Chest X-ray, PA view. Patient: 54 years old, sex M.
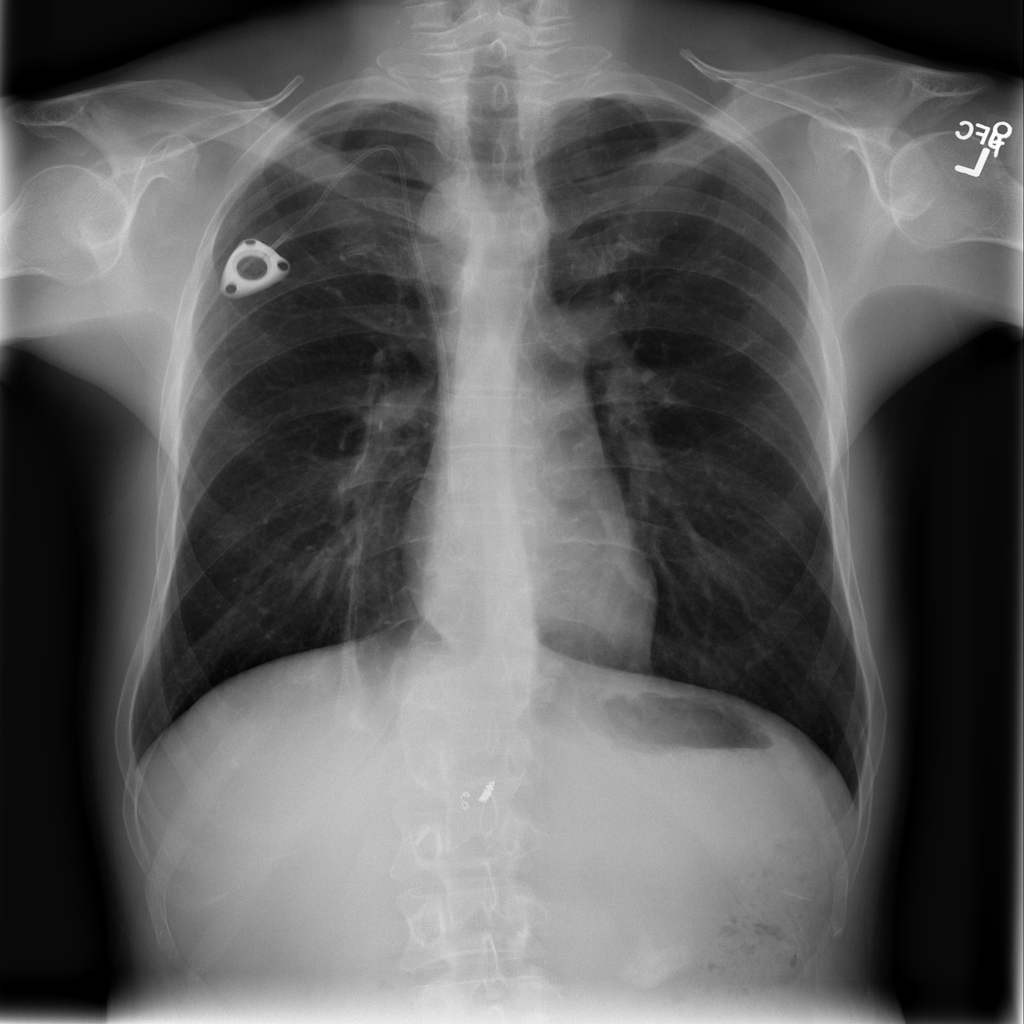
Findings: Infiltration